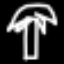
Label: palm tree